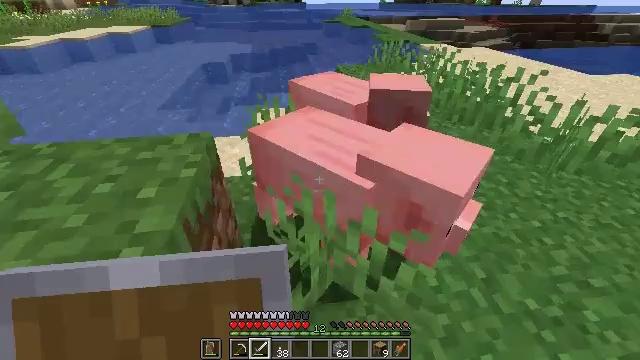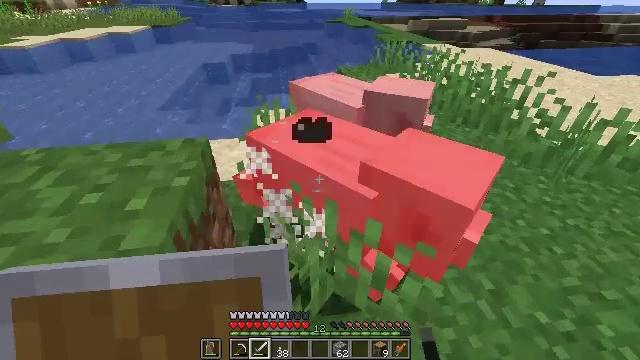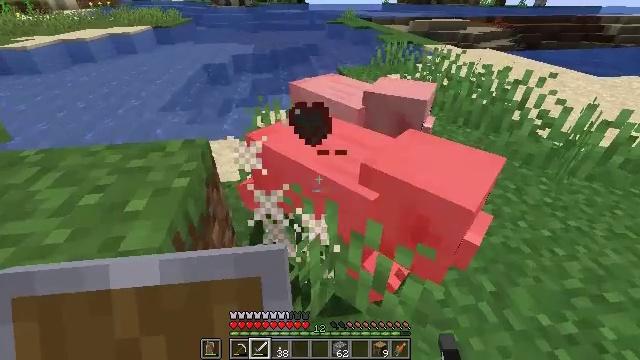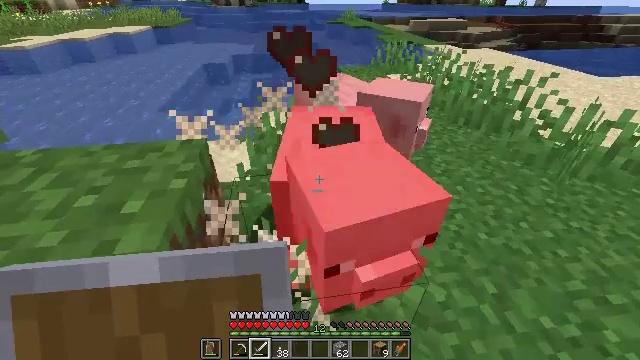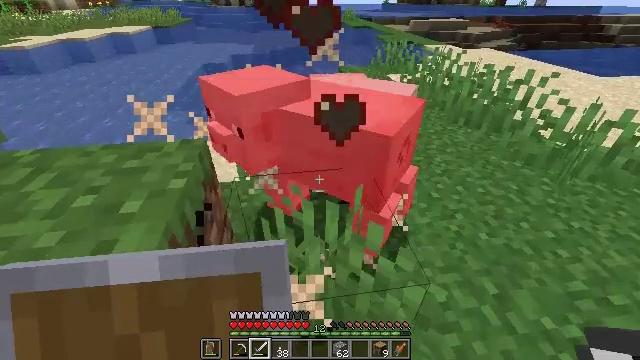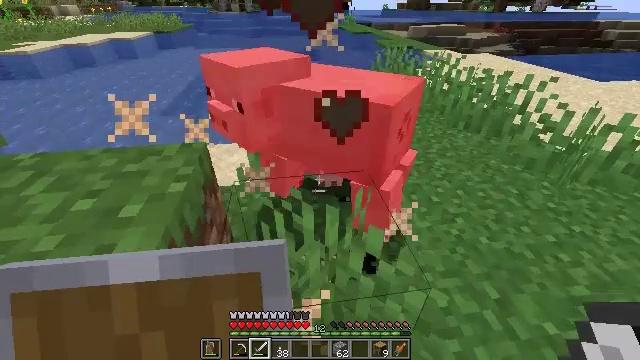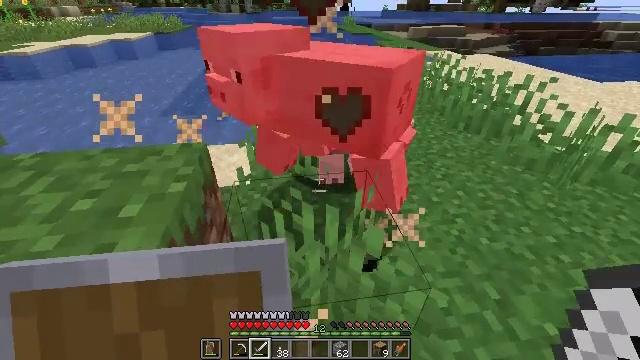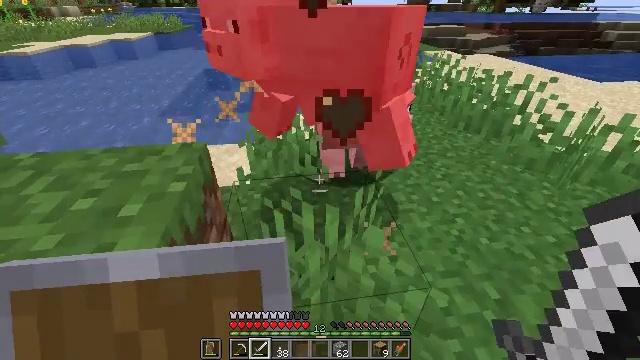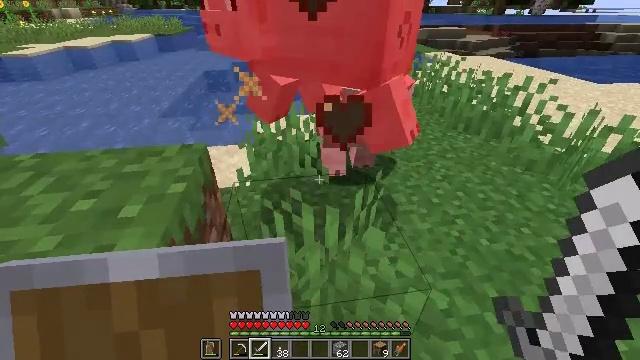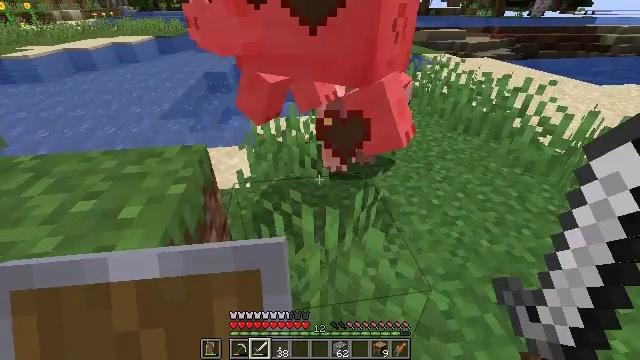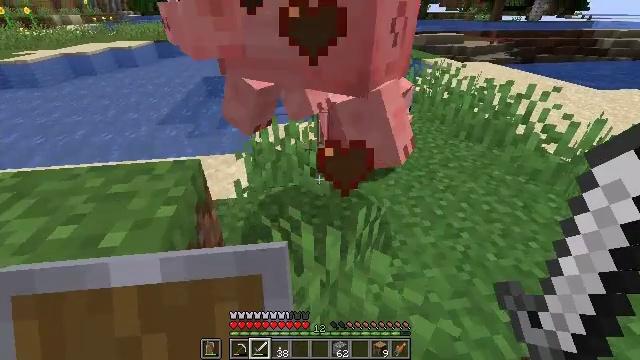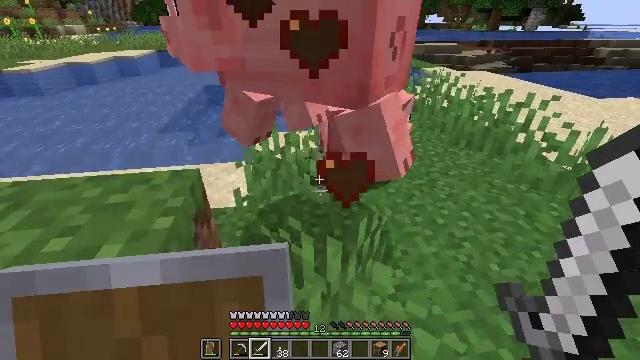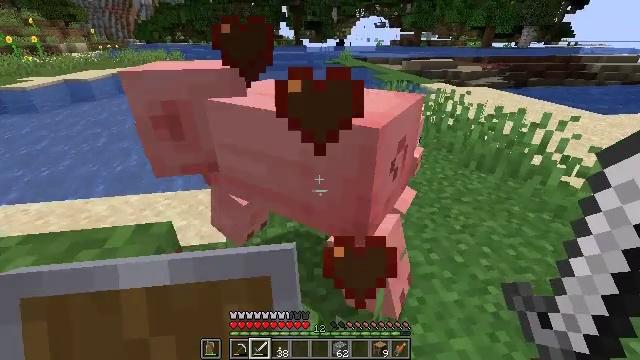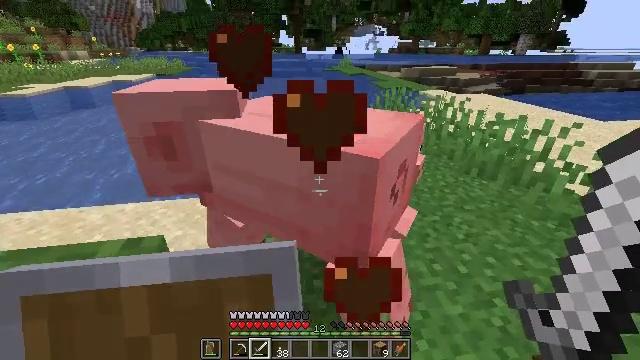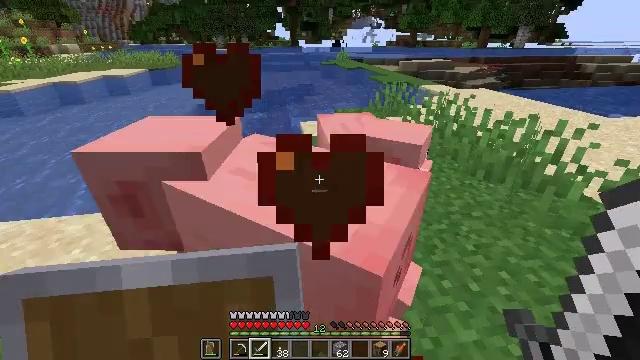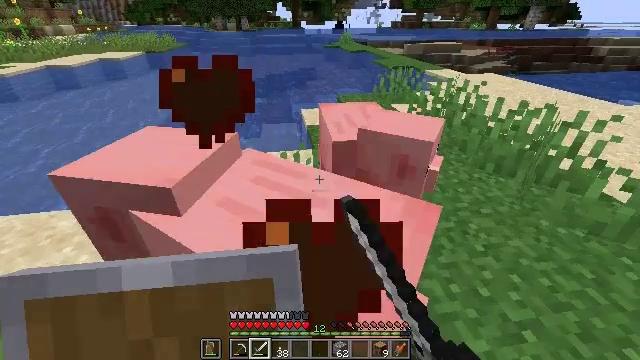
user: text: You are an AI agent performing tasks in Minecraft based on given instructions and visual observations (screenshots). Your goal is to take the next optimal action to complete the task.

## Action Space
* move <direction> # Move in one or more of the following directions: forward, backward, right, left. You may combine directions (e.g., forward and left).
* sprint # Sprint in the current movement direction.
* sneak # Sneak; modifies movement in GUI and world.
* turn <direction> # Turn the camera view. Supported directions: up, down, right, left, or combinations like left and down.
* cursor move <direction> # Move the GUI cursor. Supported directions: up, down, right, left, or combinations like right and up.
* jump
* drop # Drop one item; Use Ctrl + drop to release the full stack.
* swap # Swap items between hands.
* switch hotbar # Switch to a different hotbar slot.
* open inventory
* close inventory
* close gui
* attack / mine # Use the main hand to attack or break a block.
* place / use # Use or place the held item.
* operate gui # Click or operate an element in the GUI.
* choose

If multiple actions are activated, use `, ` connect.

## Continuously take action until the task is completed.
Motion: motion action
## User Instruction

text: Hunt a pig.
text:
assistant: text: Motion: no_op
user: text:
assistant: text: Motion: no_op
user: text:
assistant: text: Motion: no_op
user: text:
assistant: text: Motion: no_op
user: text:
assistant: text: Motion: no_op
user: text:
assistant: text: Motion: no_op
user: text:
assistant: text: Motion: no_op
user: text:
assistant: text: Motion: no_op
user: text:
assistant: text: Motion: no_op
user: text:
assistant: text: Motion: move forward
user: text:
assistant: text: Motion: move forward, turn up
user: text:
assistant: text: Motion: move forward, turn up
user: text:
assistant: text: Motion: move forward, turn up
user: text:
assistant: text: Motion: move forward, turn down, attack / mine
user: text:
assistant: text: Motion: turn down, attack / mine
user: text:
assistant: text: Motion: attack / mine
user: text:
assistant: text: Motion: turn down, attack / mine
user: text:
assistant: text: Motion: no_op
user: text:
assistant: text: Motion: no_op